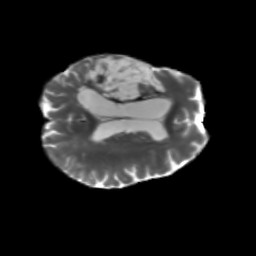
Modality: T2w
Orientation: axial
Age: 63
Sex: female
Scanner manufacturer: siemens
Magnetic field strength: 3 T
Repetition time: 5.25 s
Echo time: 0.08 s